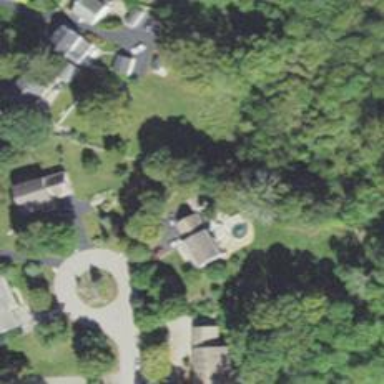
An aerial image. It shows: Residential driveway used as service road.